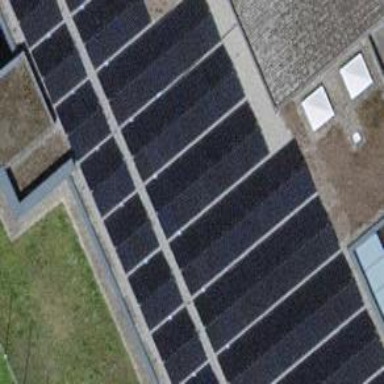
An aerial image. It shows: Solar power generator utilizing photovoltaic technology with solar photovoltaic panels.